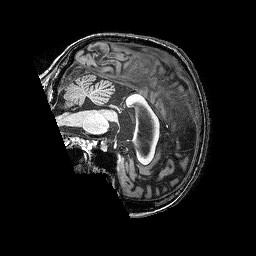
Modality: T1w
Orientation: sagittal
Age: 80
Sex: female
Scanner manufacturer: siemens
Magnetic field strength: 3 T
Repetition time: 2.25 s
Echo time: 0.00452 s